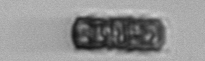
Label: Paralia_sulcata